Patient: sex M, age 68
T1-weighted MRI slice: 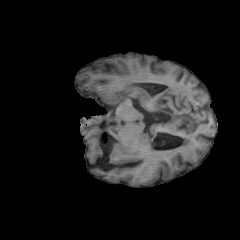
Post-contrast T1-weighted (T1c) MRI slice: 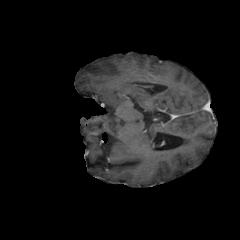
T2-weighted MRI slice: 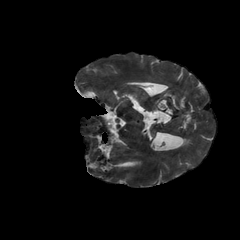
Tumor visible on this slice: no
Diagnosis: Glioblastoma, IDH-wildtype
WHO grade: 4